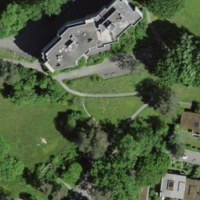
EUNIS habitat code: 53
Species observed at this site:
Muehlenbeckia complexa